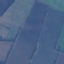
Land use / land cover: Pasture